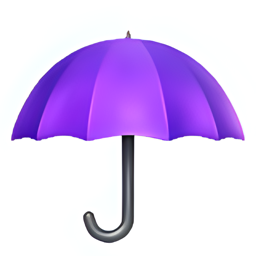
Name: umbrella
Emoji: ☂
Group: Travel & Places
Sub-group: sky & weather